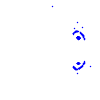
Particle: kaon